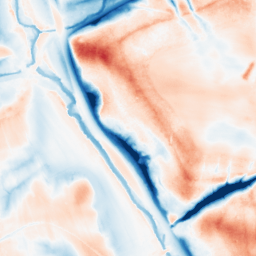
Category: trend_removal
Decomposition family: local_polynomial
Decomposition parameters: window_size: 51
degree: 2
Upsampling method: cubic_mitchell
Upsampling parameters: scale: 8
Upsampling scale: 8